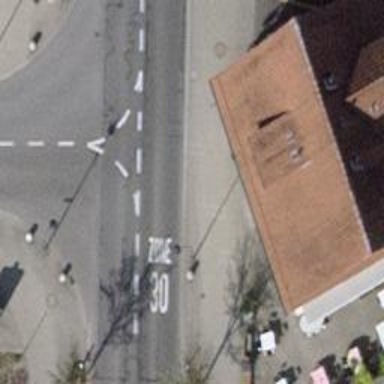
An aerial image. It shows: Restaurant.